Question: This is part of a PDF that I generated with TCPDF:

How would I remove the bullet points?
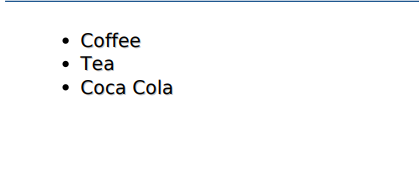
Answer: Give this a try:
'''
li { list-style-type: none; }
'''
That should make the markers disappear from the list.